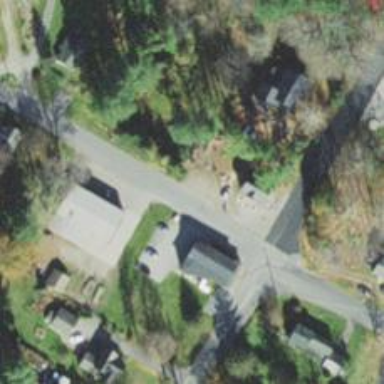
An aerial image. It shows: Neighbourhood with historic district.